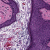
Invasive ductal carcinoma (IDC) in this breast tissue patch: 0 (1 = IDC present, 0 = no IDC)